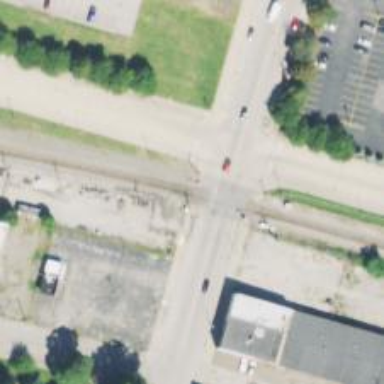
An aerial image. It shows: Crossing for the railway.